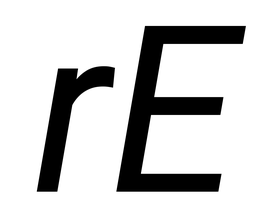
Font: Roboto-Italic_Italic